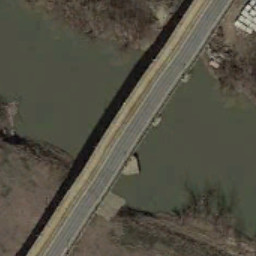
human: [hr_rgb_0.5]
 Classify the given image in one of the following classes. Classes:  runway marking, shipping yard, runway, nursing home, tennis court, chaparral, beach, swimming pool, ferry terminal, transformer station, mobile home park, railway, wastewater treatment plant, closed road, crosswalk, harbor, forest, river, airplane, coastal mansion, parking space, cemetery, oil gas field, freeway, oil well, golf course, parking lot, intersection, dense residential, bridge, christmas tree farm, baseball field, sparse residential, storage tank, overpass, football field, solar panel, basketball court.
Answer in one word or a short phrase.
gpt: bridge